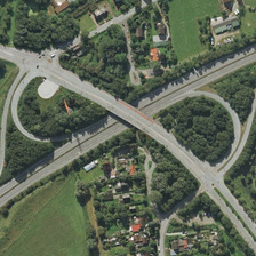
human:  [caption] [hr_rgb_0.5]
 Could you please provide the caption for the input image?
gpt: The villa viaduct beside the village is dotted with dense jungle.

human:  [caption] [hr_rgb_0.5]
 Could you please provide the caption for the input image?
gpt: a curved viaduct spans the road and lush trees next to a dense residential area .

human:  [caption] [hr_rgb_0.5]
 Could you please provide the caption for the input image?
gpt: An eight-shaped viaduct near the village is dotted with dense jungles.

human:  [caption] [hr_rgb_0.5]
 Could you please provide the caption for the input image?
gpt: The eight-shaped viaduct beside the village is dotted with dense jungle.

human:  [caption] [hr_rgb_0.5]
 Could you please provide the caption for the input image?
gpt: The octagonal bridge beside the village is full of dense forests.